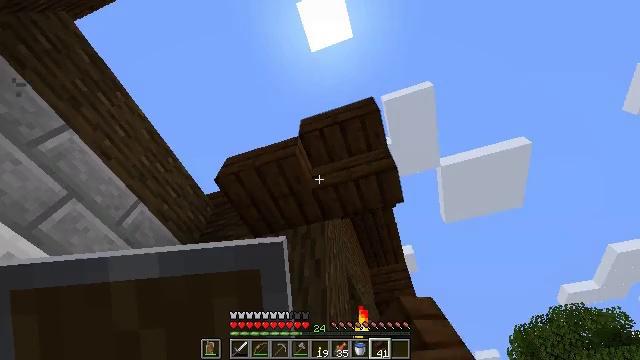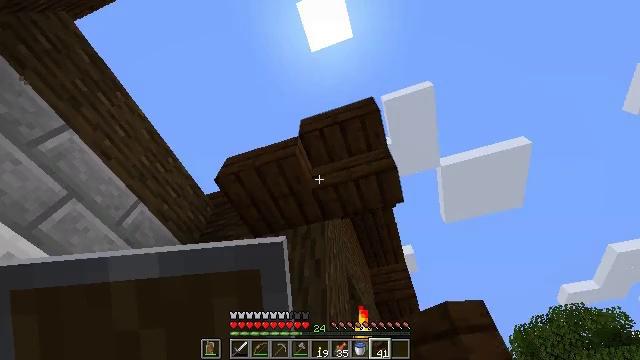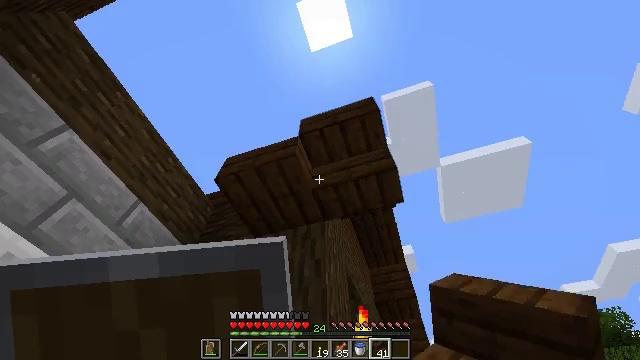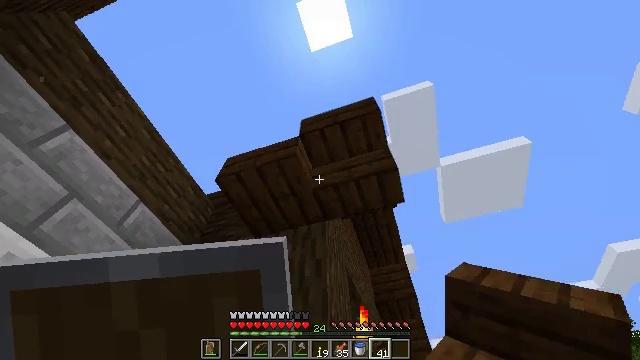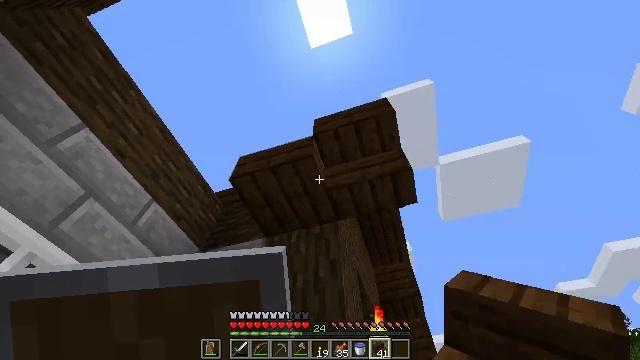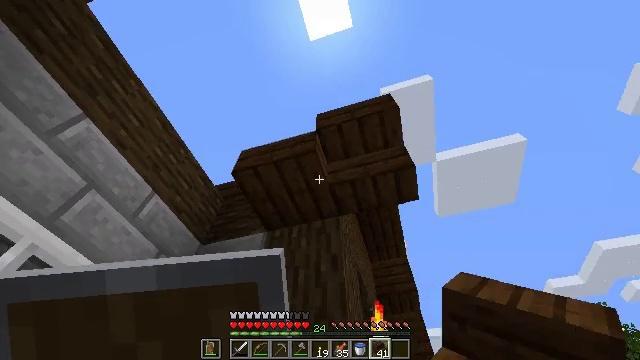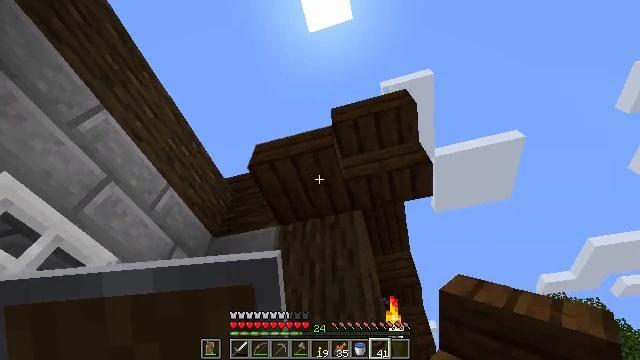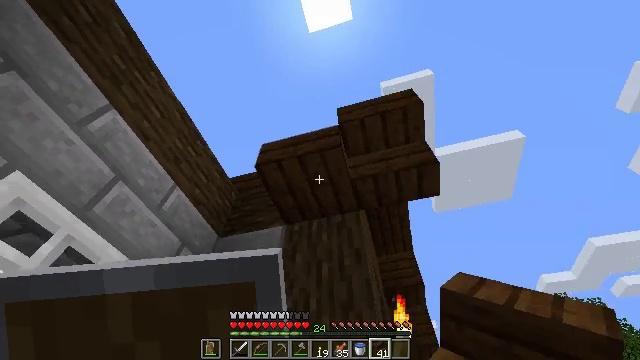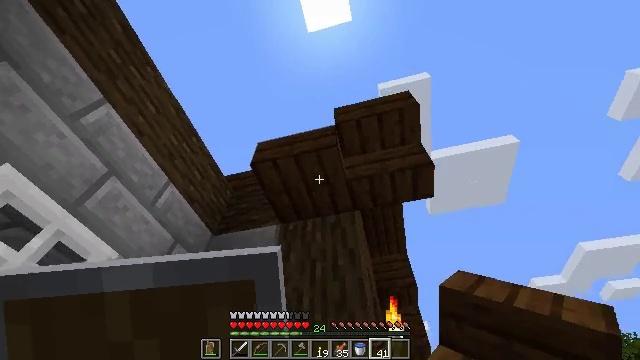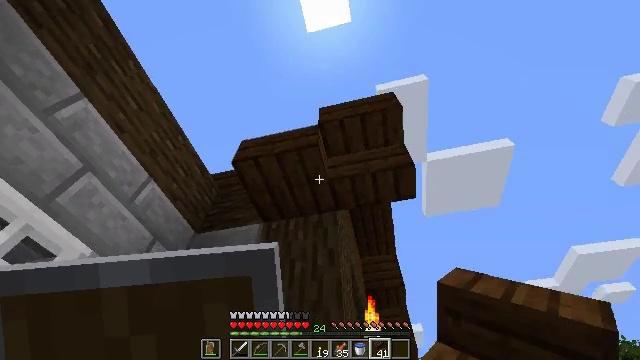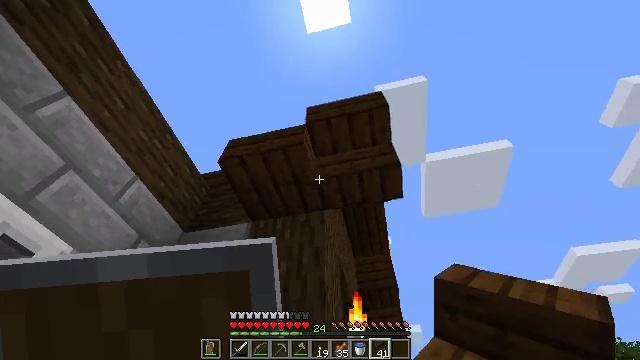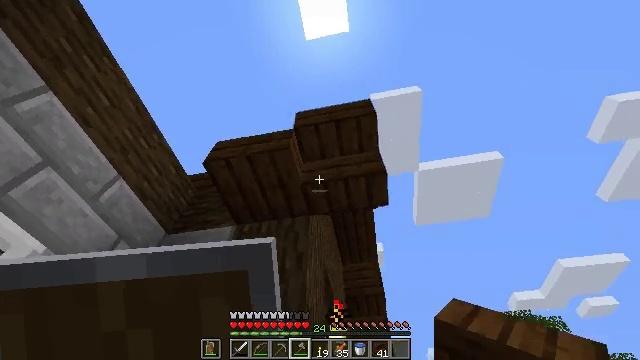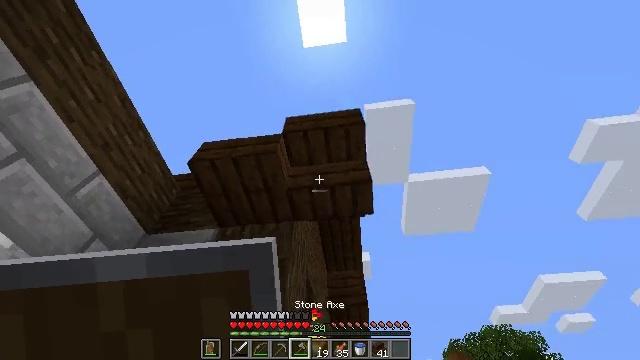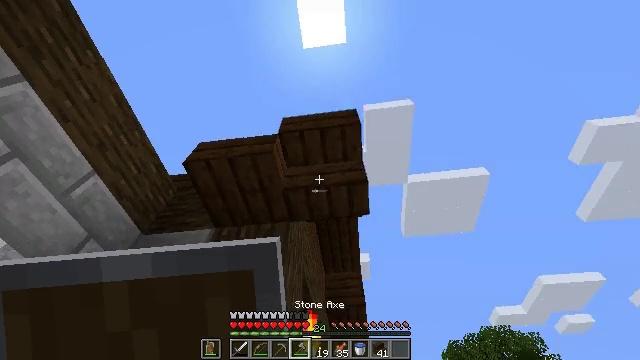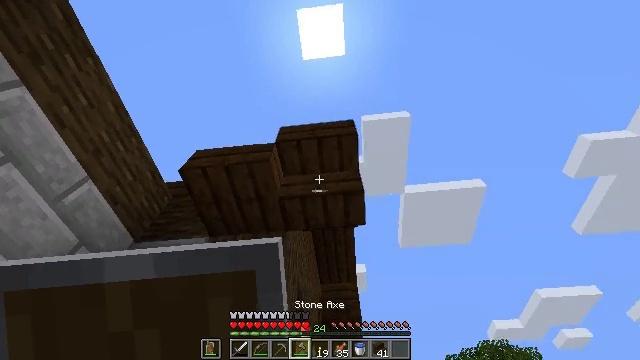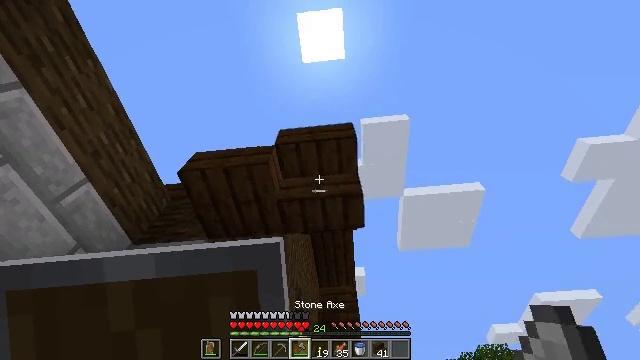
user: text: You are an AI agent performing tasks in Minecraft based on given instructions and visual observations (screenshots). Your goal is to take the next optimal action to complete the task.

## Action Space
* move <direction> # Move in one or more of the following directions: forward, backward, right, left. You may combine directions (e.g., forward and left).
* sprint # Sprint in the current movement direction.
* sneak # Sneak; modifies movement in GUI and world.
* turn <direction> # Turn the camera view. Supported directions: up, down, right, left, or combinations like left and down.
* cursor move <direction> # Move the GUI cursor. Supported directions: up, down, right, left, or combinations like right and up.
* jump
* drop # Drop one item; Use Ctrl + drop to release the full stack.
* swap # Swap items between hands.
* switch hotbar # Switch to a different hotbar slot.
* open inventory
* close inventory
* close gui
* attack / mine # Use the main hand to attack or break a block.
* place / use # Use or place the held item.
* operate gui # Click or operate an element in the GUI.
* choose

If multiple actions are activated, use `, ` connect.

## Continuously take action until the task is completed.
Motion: motion action
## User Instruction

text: Mine dark oak stairs from a structure.
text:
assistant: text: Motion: no_op
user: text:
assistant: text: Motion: no_op
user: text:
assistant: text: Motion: move left
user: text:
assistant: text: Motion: move left
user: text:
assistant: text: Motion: move left, turn right and down
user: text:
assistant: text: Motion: turn down
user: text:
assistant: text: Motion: no_op
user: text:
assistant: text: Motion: move right, turn right
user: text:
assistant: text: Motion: move right, turn right
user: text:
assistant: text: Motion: move right
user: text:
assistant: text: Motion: turn right and up, switch to hotbar 4
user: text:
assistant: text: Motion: turn right and up, switch to hotbar 4
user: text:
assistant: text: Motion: switch to hotbar 4
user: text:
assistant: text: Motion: turn right and up
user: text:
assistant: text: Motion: no_op
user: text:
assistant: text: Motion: attack / mine
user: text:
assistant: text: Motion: attack / mine
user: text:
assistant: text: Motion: attack / mine
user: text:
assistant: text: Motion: attack / mine
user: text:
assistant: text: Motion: attack / mine
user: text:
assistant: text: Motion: attack / mine
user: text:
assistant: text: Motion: attack / mine
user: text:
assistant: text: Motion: attack / mine
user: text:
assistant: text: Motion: attack / mine
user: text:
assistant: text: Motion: attack / mine
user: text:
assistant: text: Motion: attack / mine
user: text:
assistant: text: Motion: attack / mine
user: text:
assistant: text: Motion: attack / mine
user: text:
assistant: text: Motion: attack / mine
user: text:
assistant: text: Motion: attack / mine